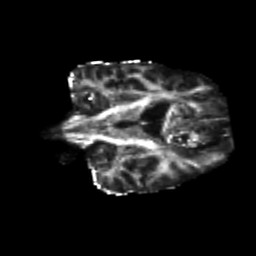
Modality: FA
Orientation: coronal
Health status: ill
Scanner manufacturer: siemens
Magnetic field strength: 3 T
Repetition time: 6.8 s
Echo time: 0.097 s